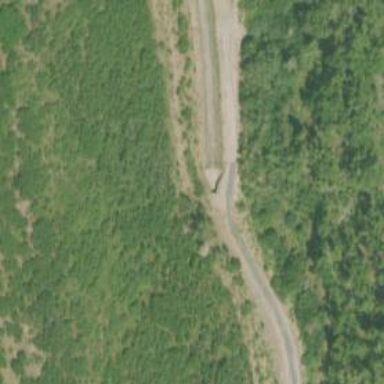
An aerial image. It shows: Culvert tunnel passing under canal.